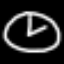
Label: clock